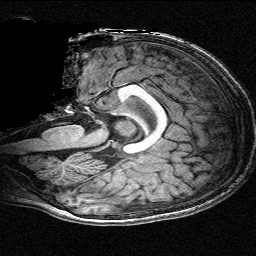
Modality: T1w
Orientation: sagittal
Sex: male